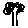
Label: tree